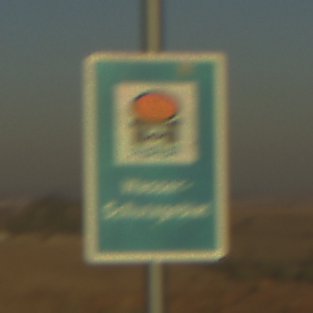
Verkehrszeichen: Wasserschutzgebiet
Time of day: SunriseSunset
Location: Outdoor (Nature)
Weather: Clear
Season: NotSpecified
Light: Natural